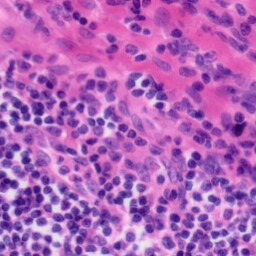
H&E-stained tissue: Tonsil